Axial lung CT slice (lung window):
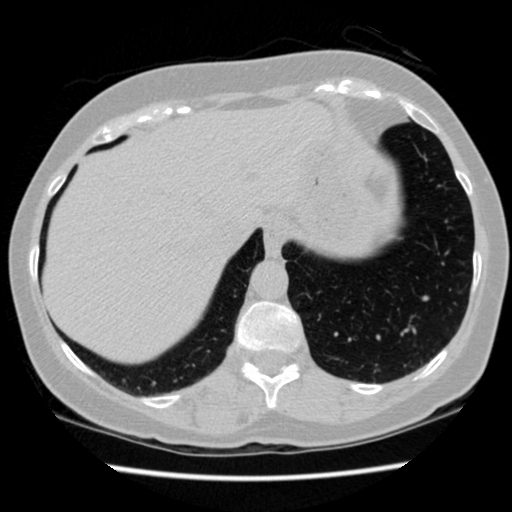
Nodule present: no